Question: I have a task to create a table function that receives a string and sorts it into different columns.
The string itself may vary, but the columns are supposed to be the same always.

The string is: ''100^TEst!200^TEst2!300^Test3'', but for example if I add "!400^Test4" that should be in the result set as well.
Here is what I've managed to do so far.
'''
if object_id('stringSplit1') is not null
drop function stringSplit1
go
create function stringSplit1(@input varchar(1000))
returns @outputtable table (ord varchar(1000), dta_1 varchar(1000), dta_2 varchar(1000))
as
begin
return
end
go
select [1] as dta_1, [2] as dta_2 from (
select row_number() over(partition by id order by (select null)) as rn, value
from (select value as id from string_split('100^TEst!200^TEst2!300^Test3', '!')) as bo
cross apply string_split(id, '^') as bk) t
pivot(
max([value]) for [rn] in ([1], [2])
) as pvt
'''
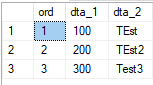
Answer: Firstly, although you use 'STRING_SPLIT' the order of the value returned by it is guaranteed. As you define the length of your parameter as '1000' in your function 'stringSplit1' this means we can safely use a function like <URL> which guarantee the order by providing the ordinal position of each value. This means we can do something like this:
'''
SELECT SSr.ItemNumber AS Ord,
MAX(CASE SSc.ItemNumber WHEN 1 THEN SSc.Item END) AS dta_1,
MAX(CASE SSc.ItemNumber WHEN 2 THEN SSc.Item END) AS dta_2
FROM (VALUES('100^TEst!200^TEst2!300^Test3'))V(YourColumn)
CROSS APPLY dbo.DelimitedSplit8K_LEAD(V.YourColumn,'!') SSr
CROSS APPLY dbo.DelimitedSplit8K_LEAD(SSr.Item,'^') SSc
GROUP BY SSr.ItemNumber;
'''
If you want this as a functionm, use an table value function, not a multi-line TVF like you have done:
'''
CREATE FUNCTION dbo.DatasetSplit (@Input varchar(8000))
RETURNS table AS
RETURN
SELECT SSr.ItemNumber AS Ord,
MAX(CASE SSc.ItemNumber WHEN 1 THEN SSc.Item END) AS dta_1,
MAX(CASE SSc.ItemNumber WHEN 2 THEN SSc.Item END) AS dta_2
FROM (VALUES(@Input))V(YourColumn)
CROSS APPLY dbo.DelimitedSplit8K_LEAD(V.YourColumn,'!') SSr
CROSS APPLY dbo.DelimitedSplit8K_LEAD(SSr.Item,'^') SSc
GROUP BY SSr.ItemNumber;
GO
SELECT *
FROM dbo.DatasetSplit ('100^TEst!200^TEst2!300^Test3') DS;
'''
If you want to parametrise your row and column delimiters, then you could do it like this:
'''
ALTER FUNCTION dbo.DatasetSplit (@Input varchar(8000), @RowDelimiter char(1), @ColumnDelimiter char(1))
RETURNS table AS
RETURN
SELECT SSr.ItemNumber AS Ord,
MAX(CASE SSc.ItemNumber WHEN 1 THEN SSc.Item END) AS dta_1,
MAX(CASE SSc.ItemNumber WHEN 2 THEN SSc.Item END) AS dta_2
FROM (VALUES(@Input))V(YourColumn)
CROSS APPLY dbo.DelimitedSplit8K_LEAD(V.YourColumn,@RowDelimiter) SSr
CROSS APPLY dbo.DelimitedSplit8K_LEAD(SSr.Item,@ColumnDelimiter) SSc
GROUP BY SSr.ItemNumber;
GO
SELECT *
FROM dbo.DatasetSplit ('100^TEst!200^TEst2!300^Test3','!','^') DS;
'''
---
Definition of 'DelimitedSplit8K_LEAD' for completeness:
'''
CREATE FUNCTION [dbo].[DelimitedSplit8K_LEAD]
--===== Define I/O parameters
(@pString VARCHAR(8000), @pDelimiter CHAR(1))
RETURNS TABLE WITH SCHEMABINDING AS
RETURN
--===== "Inline" CTE Driven "Tally Table" produces values from 0 up to 10,000...
-- enough to cover VARCHAR(8000)
WITH E1(N) AS (
SELECT 1 UNION ALL SELECT 1 UNION ALL SELECT 1 UNION ALL
SELECT 1 UNION ALL SELECT 1 UNION ALL SELECT 1 UNION ALL
SELECT 1 UNION ALL SELECT 1 UNION ALL SELECT 1 UNION ALL SELECT 1
), --10E+1 or 10 rows
E2(N) AS (SELECT 1 FROM E1 a, E1 b), --10E+2 or 100 rows
E4(N) AS (SELECT 1 FROM E2 a, E2 b), --10E+4 or 10,000 rows max
cteTally(N) AS (--==== This provides the "zero base" and limits the number of rows right up front
-- for both a performance gain and prevention of accidental "overruns"
SELECT 0 UNION ALL
SELECT TOP (DATALENGTH(ISNULL(@pString,1))) ROW_NUMBER() OVER (ORDER BY (SELECT NULL)) FROM E4
),
cteStart(N1) AS (--==== This returns N+1 (starting position of each "element" just once for each delimiter)
SELECT t.N+1
FROM cteTally t
WHERE (SUBSTRING(@pString,t.N,1) = @pDelimiter OR t.N = 0)
)
--===== Do the actual split. The ISNULL/NULLIF combo handles the length for the final element when no delimiter is found.
SELECT ItemNumber = ROW_NUMBER() OVER(ORDER BY s.N1),
Item = SUBSTRING(@pString,s.N1,ISNULL(NULLIF((LEAD(s.N1,1,1) OVER (ORDER BY s.N1) - 1),0)-s.N1,8000))
FROM cteStart s;
GO
'''